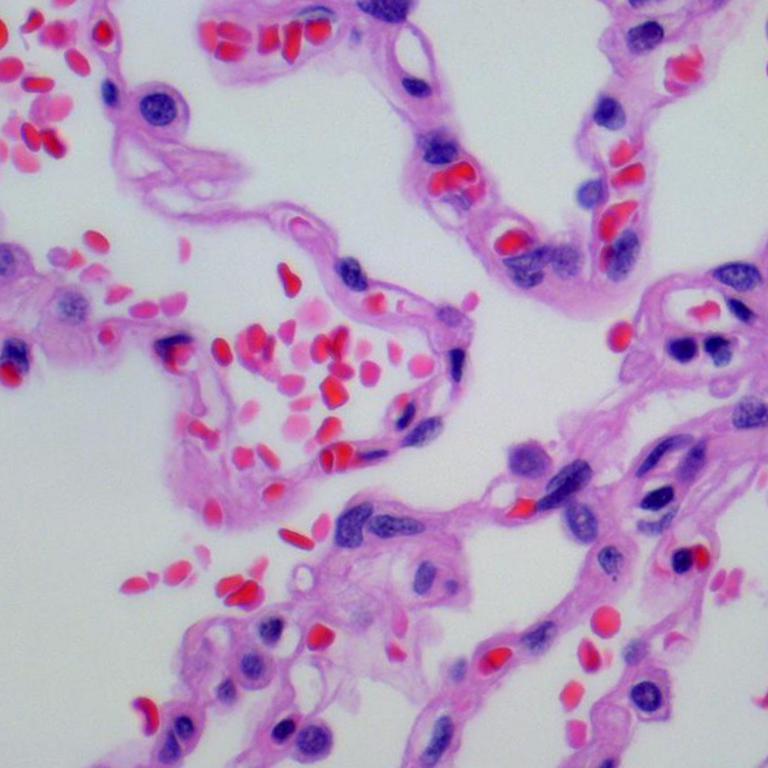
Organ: lung
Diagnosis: benign